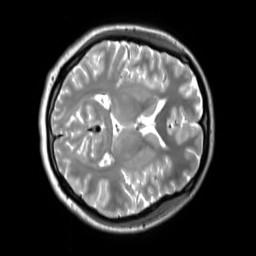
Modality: T2w
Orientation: axial
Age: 29
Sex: female
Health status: ill
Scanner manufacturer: siemens
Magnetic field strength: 3 T
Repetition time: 2.8 s
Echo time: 0.326 s